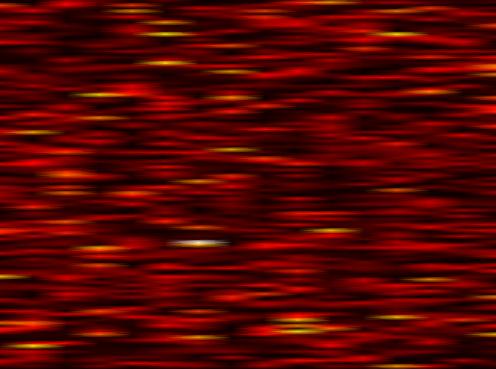
Label: WOLA